Interaction volume radius: 10 \u00c5
Interaction volume height: 10 \u00c5
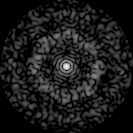
Disorder parameter: 0.8739